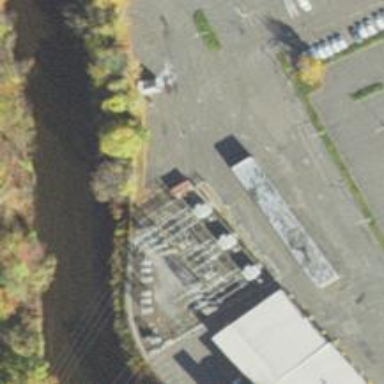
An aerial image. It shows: Switch used for power control.